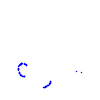
Particle: pion